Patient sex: M
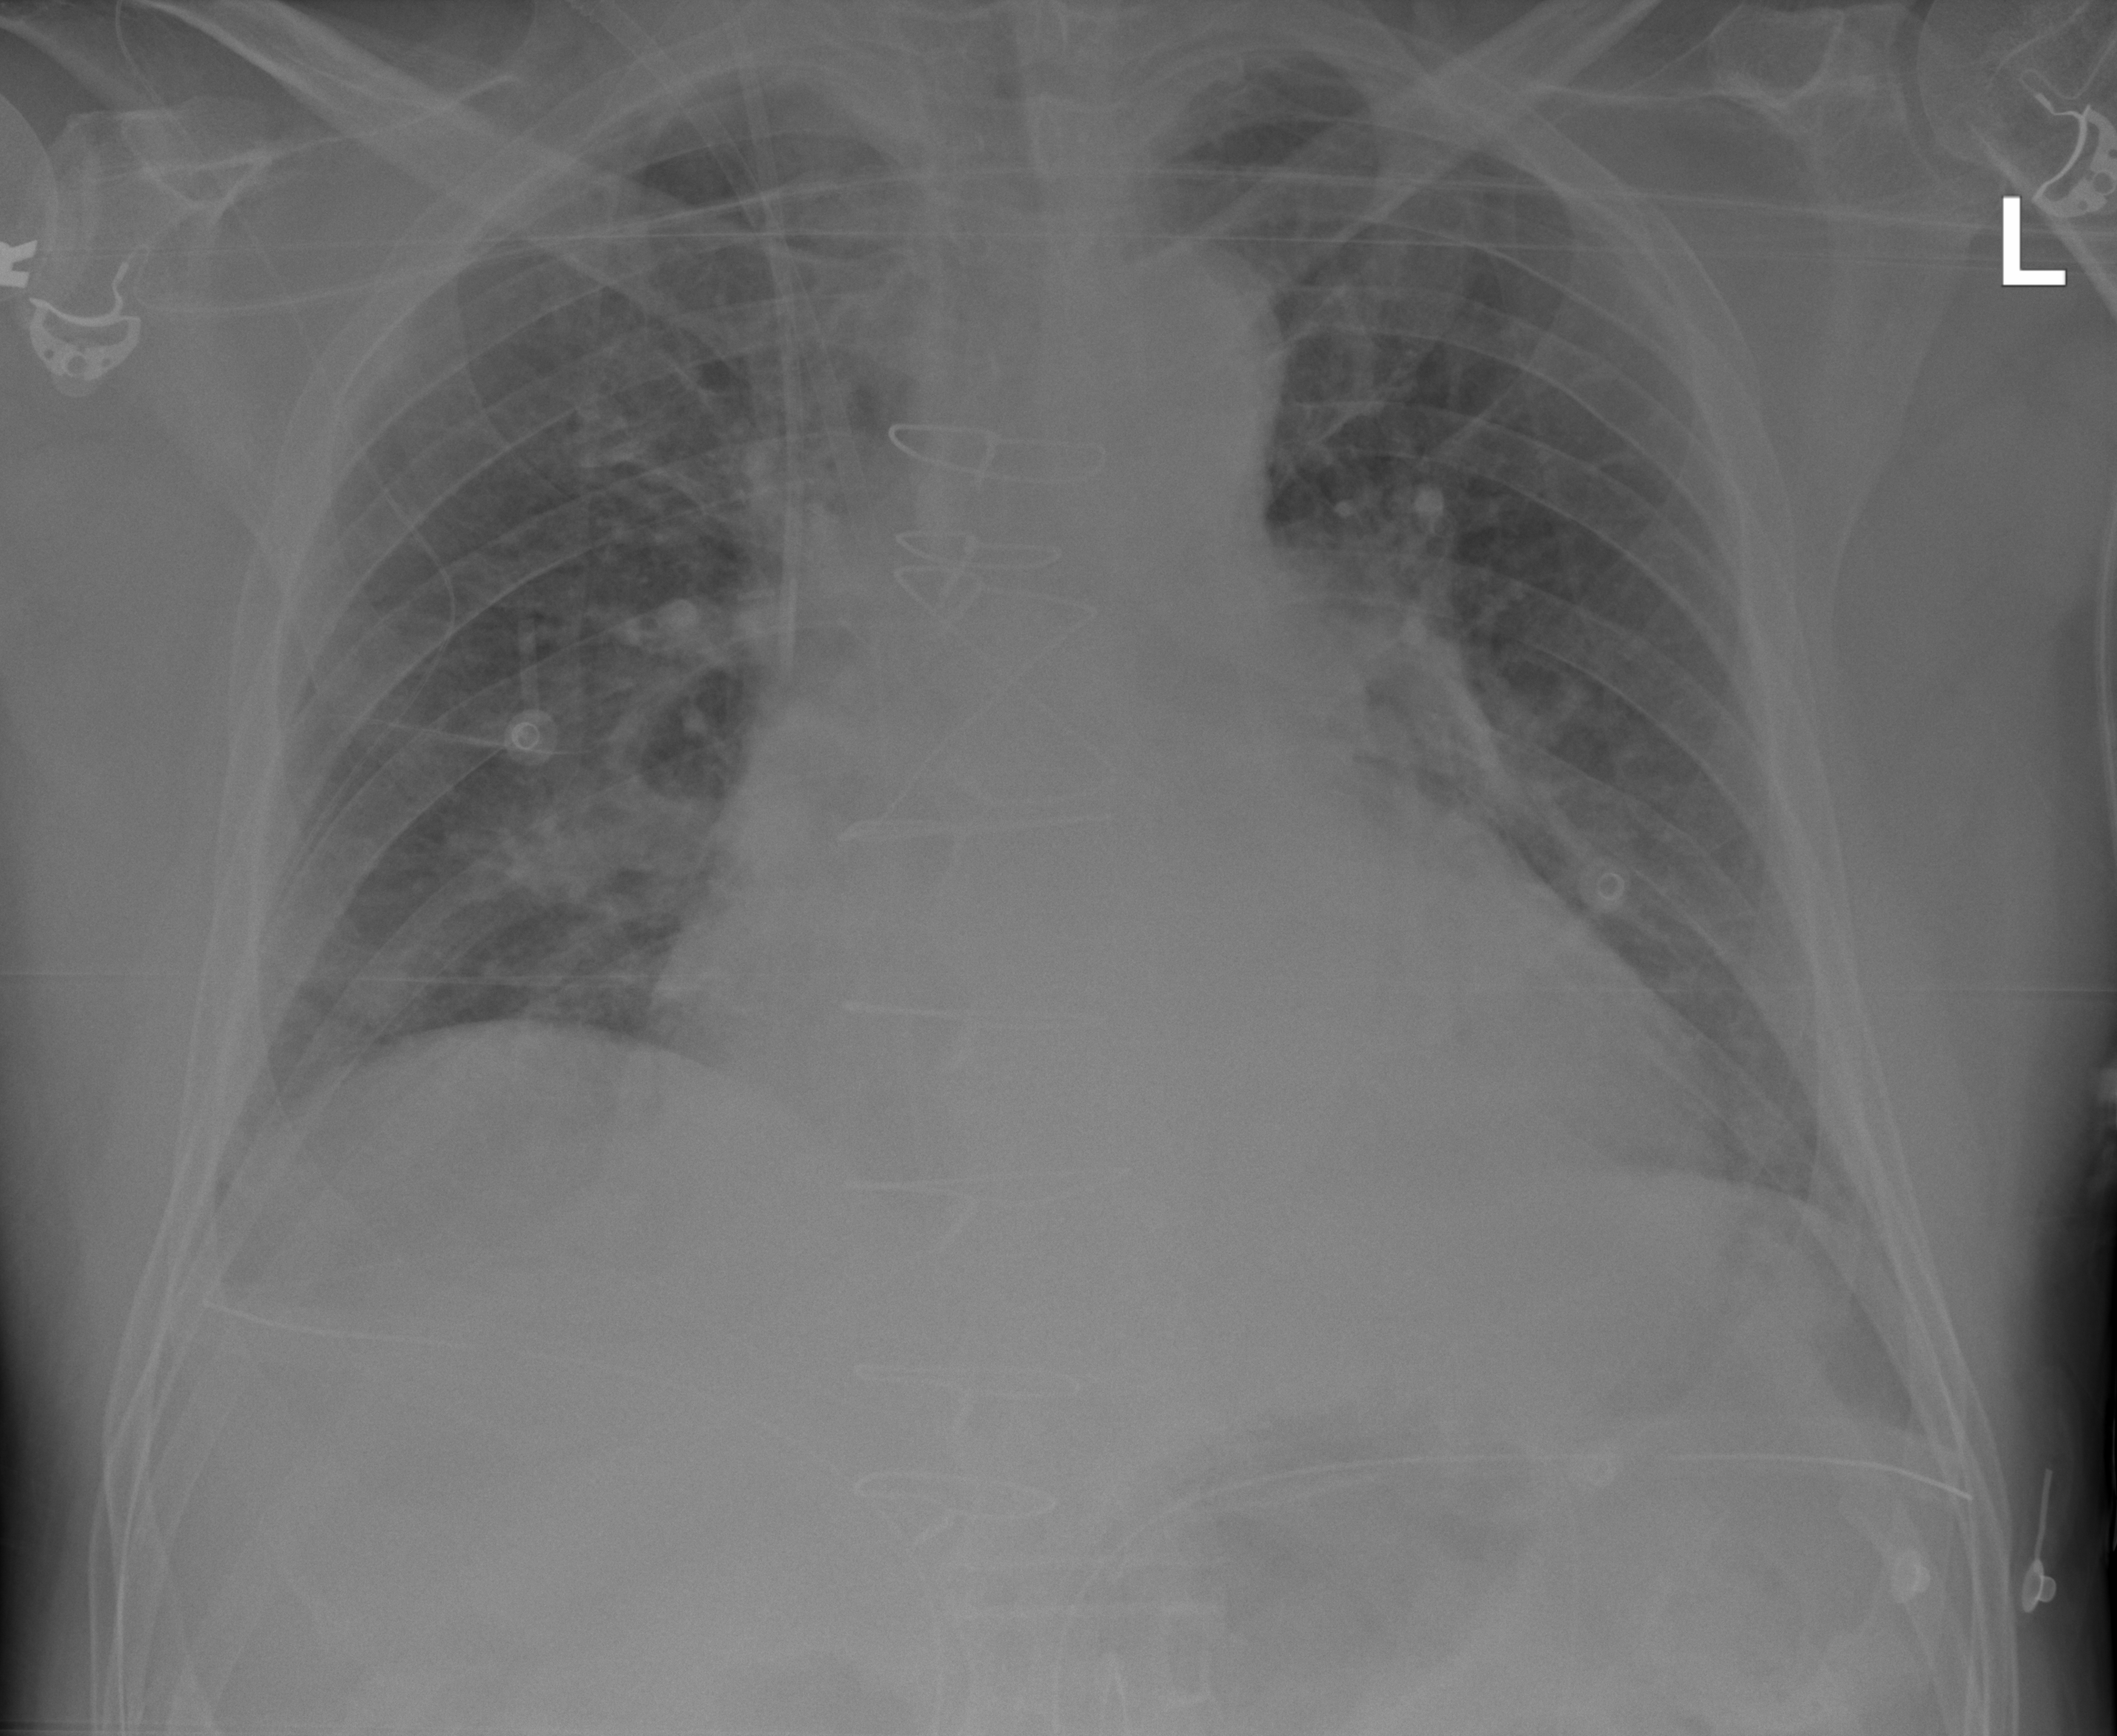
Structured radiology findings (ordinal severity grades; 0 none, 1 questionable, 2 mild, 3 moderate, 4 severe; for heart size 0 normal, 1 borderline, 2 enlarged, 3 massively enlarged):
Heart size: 2
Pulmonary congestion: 2
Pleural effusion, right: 0
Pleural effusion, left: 0
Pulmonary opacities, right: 2
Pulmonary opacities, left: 2
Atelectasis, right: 2
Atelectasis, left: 2